Question: The following image describe my Quiz System
the teacher will login to a website and create a quiz and enter its question and the probable answers,
then the student will use their phone to login and chose the teacher and select the required quiz,then answer the questions and view the results at the end on the phone,in addition the teacher can view the quiz results on the website.
does the following Use case describe what I have just said??!.
1- should the login use case to be the base case and all other use cases will be added as include
2- should I have a "" use case or just directly associate the other use cases to the student
3-should the "" be associated as include to ""
I have the same question for teacher actor which use cases should be associated as include and which should be associated directly to the actor and which should be associated as extend.

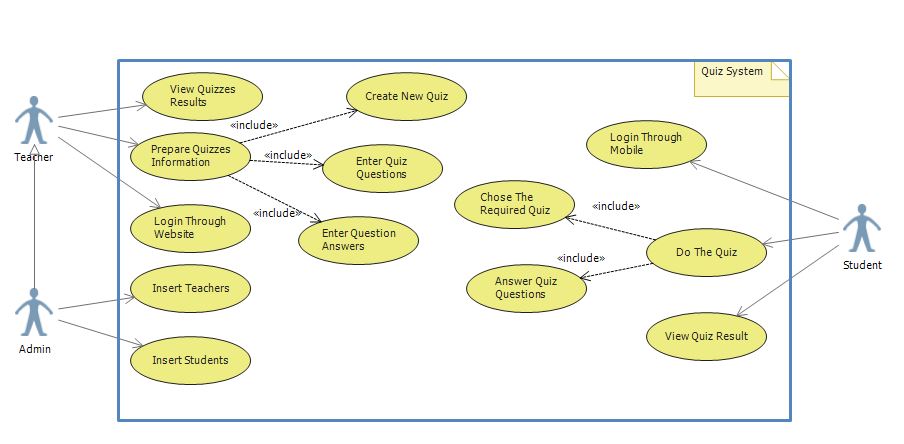
Answer: Here's a few questions to ask yourself:
- - 'Prepare Quiz Information''Create New Quiz'- 'Do The Quiz''Choose The Quiz'-
Also see <URL>
which says
> is used when a use case conditionally adds steps to another
first class use case.For example, imagine "Withdraw Cash" is a use case of an ATM machine.
"Assess Fee" would extend Withdraw Cash and describe the conditional
"extension point" that is instantiated when the ATM user doesn't bank
at the ATM's owning institution. Notice that the basic "Withdraw Cash"
use case stands on its own, without the extension. is used to extract use case fragments that are duplicated in
multiple use cases. The included use case cannot stand alone and the
original use case is not complete without the included one. This
should be used sparingly an only in cases where the duplication is
significant and exists by design (rather than by coincidence).For example, the flow of events that occurs at the beginning of every
ATM use case (when the user puts in their ATM card, enters their PIN,
and is shown the main menu) would be a good candidate for an include.
To answer your questions:
1. should the login use case to be the base case and all other use cases will be added as include
From my experience, no.
1. should I have a "Do the Quiz" use case or just directly associate the other use cases to the student
I would directly associate Student with 'Choose The Quiz', but it is highly subjective.
1. should the "View Quiz Results" be associated as include to "Do the Quiz"
No, the included use case should not be able to stand alone but in your example it clearly can. See the definition of include and extends in the previous link.